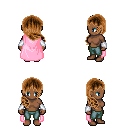
a pixel art fantasy rpg character, female body template, human, dark skin, pink cape, teal pants, brown right-swept hairstyle, white cloth bracers, four views (front, back, left, right), 2x2 character sprite sheet, small pixel art, hard edges, no anti-aliasing